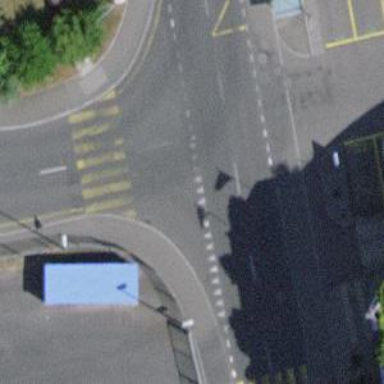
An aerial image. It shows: Asphalt sidewalk along the footway.